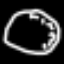
Label: clock